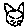
Label: cat